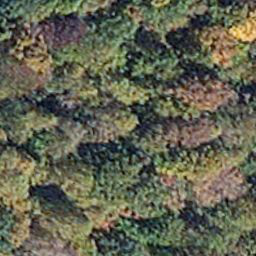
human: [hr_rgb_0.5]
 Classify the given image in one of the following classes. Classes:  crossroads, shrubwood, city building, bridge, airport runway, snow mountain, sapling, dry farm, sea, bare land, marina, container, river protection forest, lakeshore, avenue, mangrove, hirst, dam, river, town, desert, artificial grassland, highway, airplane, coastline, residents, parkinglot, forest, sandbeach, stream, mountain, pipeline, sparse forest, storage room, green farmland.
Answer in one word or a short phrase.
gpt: mangrove